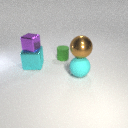
large cyan rubber sphere below large brown metal sphere